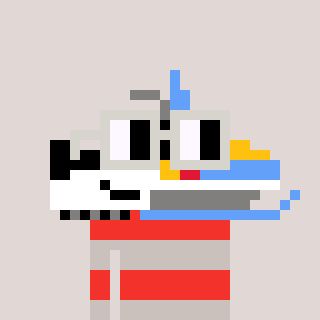
a pixel art character with square light gray glasses, a snowmobile-shaped head and a foggrey-colored body on a warm background